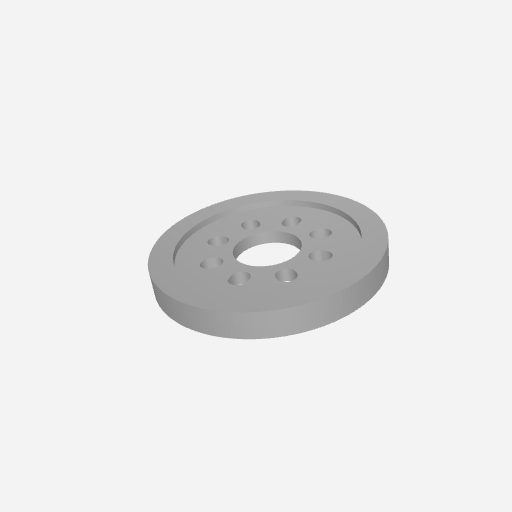
Part: DiscWheel48OD